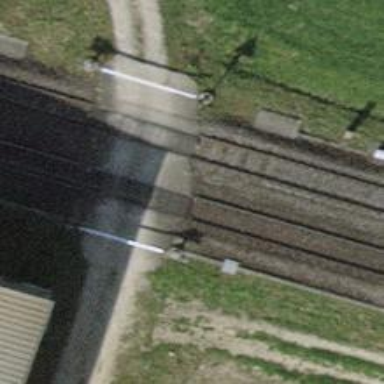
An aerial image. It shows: Level crossing along the railway.